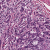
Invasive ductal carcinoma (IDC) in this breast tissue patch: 1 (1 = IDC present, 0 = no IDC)